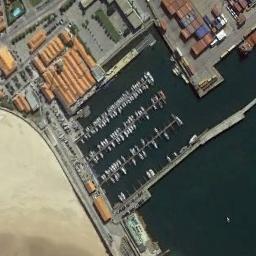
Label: harbor